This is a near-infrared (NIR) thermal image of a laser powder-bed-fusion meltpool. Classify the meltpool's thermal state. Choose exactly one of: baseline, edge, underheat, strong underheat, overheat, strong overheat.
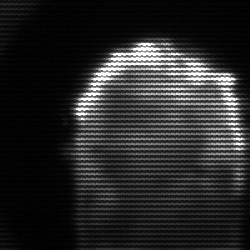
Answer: baseline